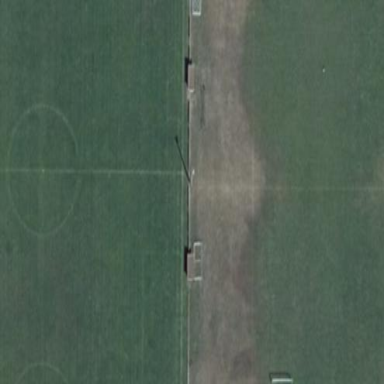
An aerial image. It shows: Soccer pitch for leisureland activities.